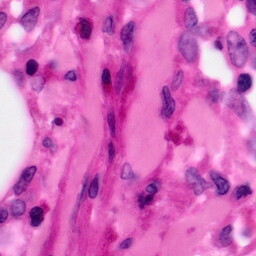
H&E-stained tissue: Pancreatic